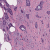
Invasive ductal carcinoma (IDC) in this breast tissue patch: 1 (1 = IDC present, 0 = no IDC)